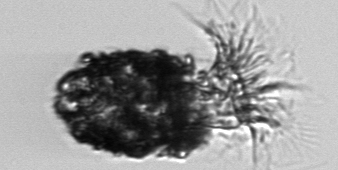
Label: Stenosemella_pacifica